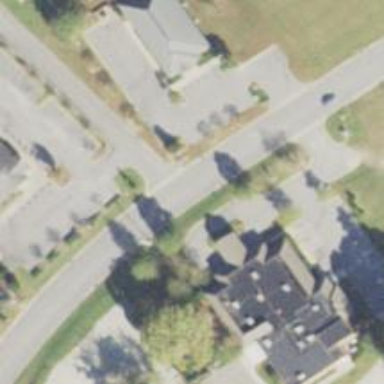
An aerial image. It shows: Clinic building providing healthcare services.